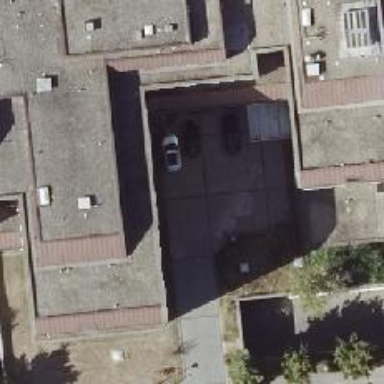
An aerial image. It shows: Emergency vehicle driveway.